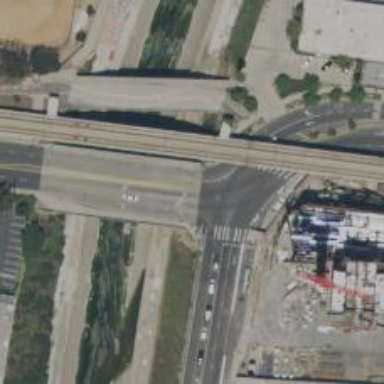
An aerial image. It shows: Tertiary road with bridge.